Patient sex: F
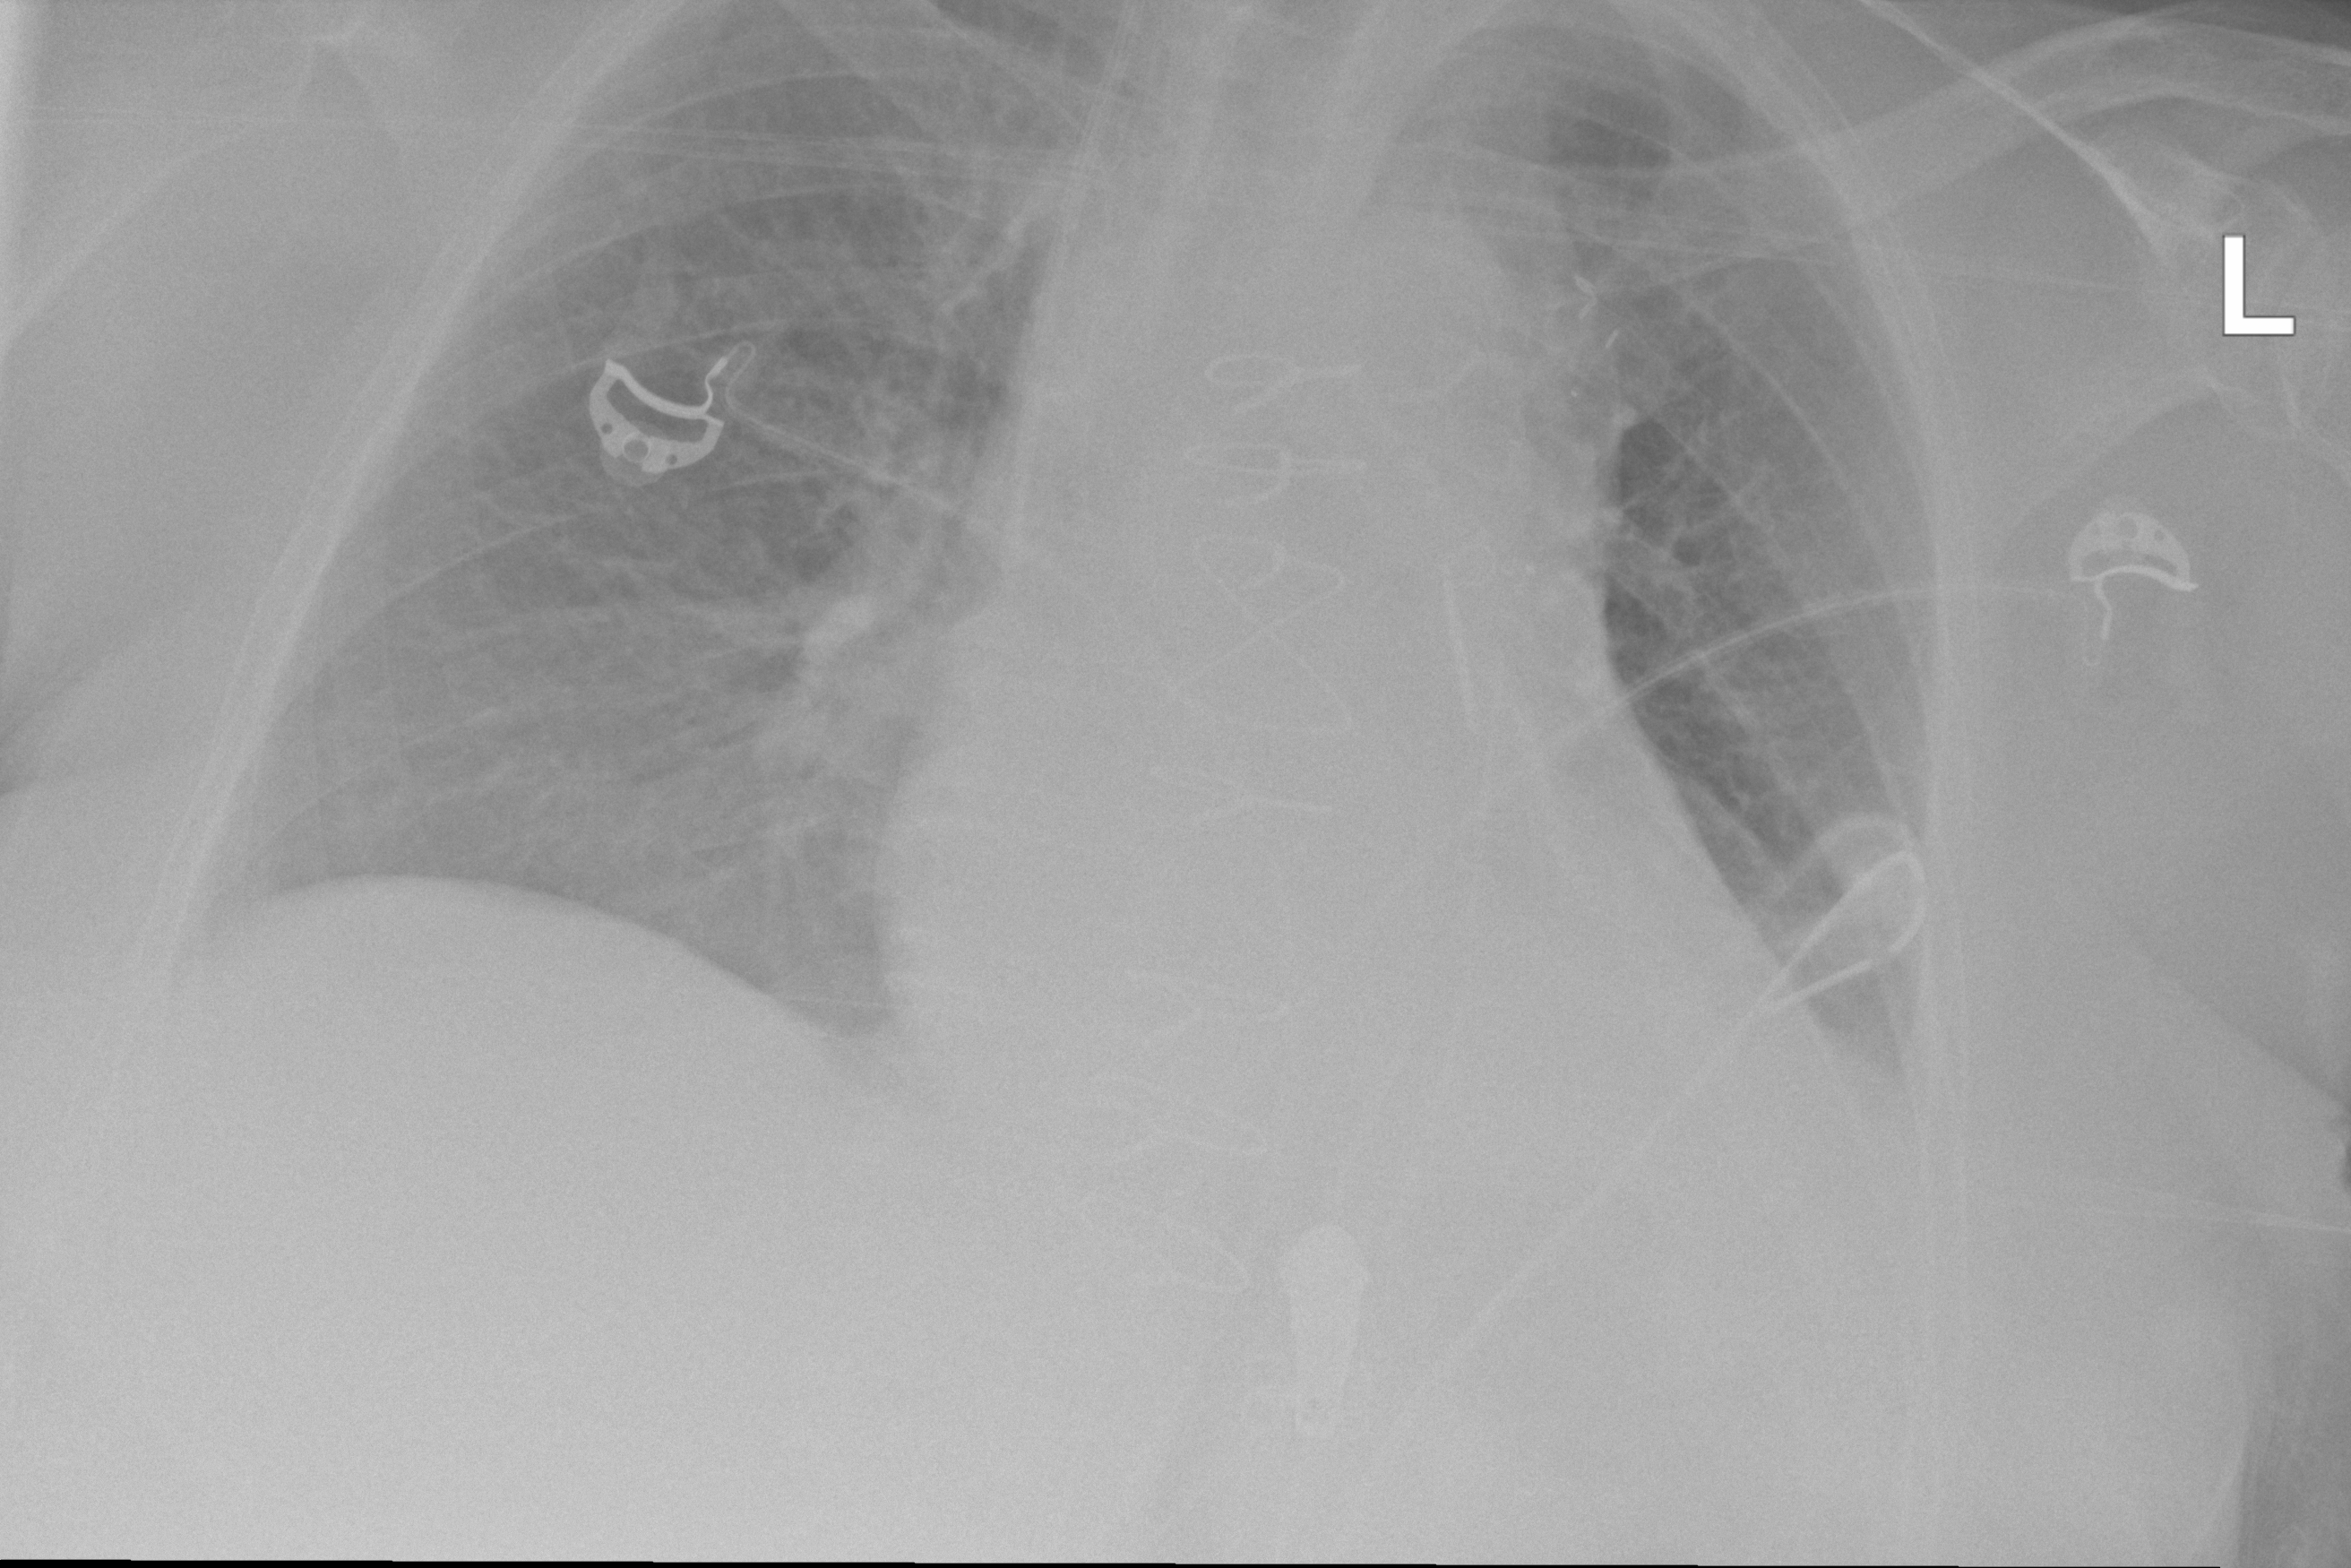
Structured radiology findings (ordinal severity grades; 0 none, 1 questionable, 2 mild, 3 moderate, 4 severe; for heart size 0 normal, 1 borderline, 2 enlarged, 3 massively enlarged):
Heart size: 1
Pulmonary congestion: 2
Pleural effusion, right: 0
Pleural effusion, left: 2
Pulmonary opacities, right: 2
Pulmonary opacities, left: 0
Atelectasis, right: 2
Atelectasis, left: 2